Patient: sex F, age 67
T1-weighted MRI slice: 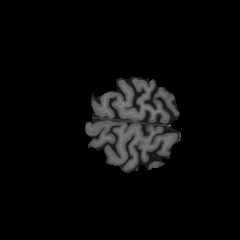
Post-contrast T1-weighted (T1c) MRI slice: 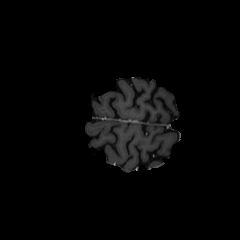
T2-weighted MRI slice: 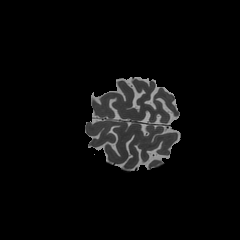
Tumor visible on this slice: no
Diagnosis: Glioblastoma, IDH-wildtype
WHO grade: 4